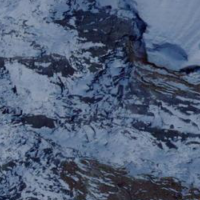
EUNIS habitat code: 48
Species observed at this site:
Saxifraga aspera